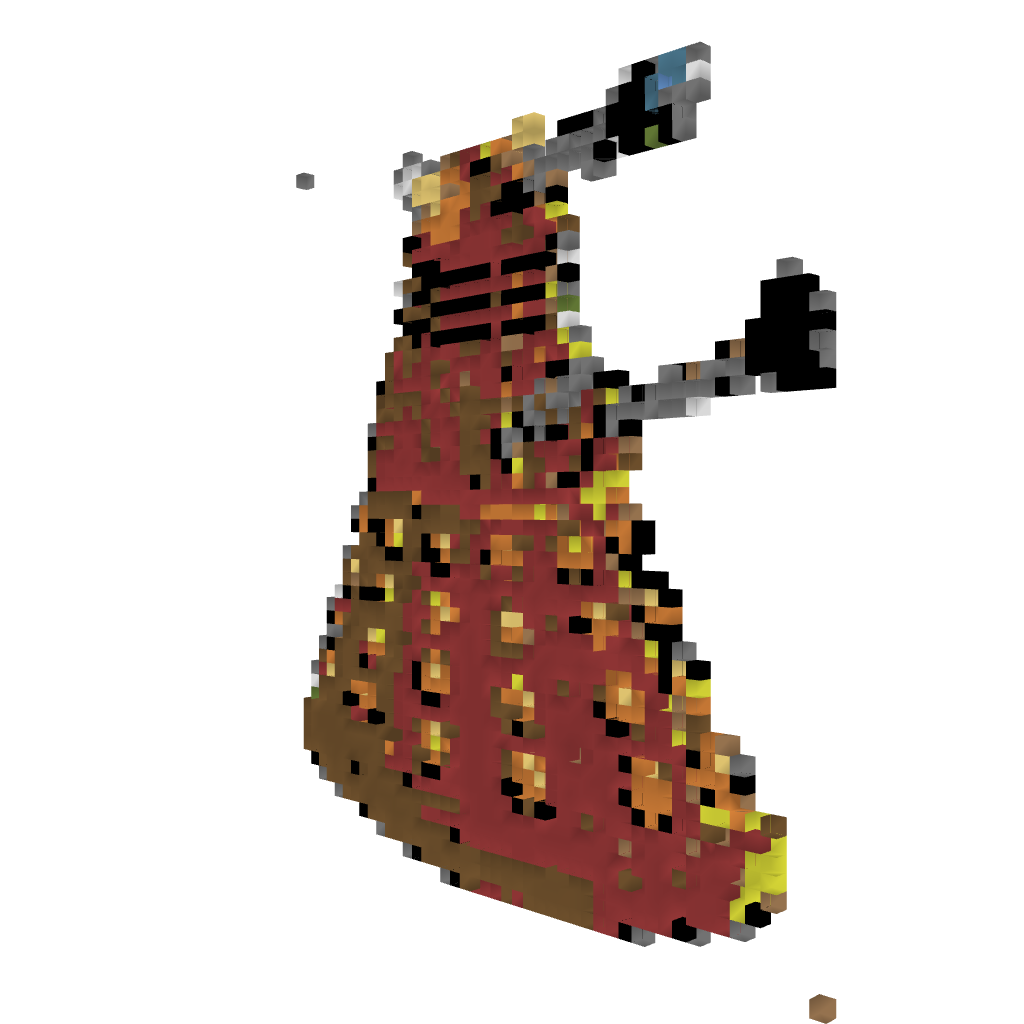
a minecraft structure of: Dalek Pixel Art high quality